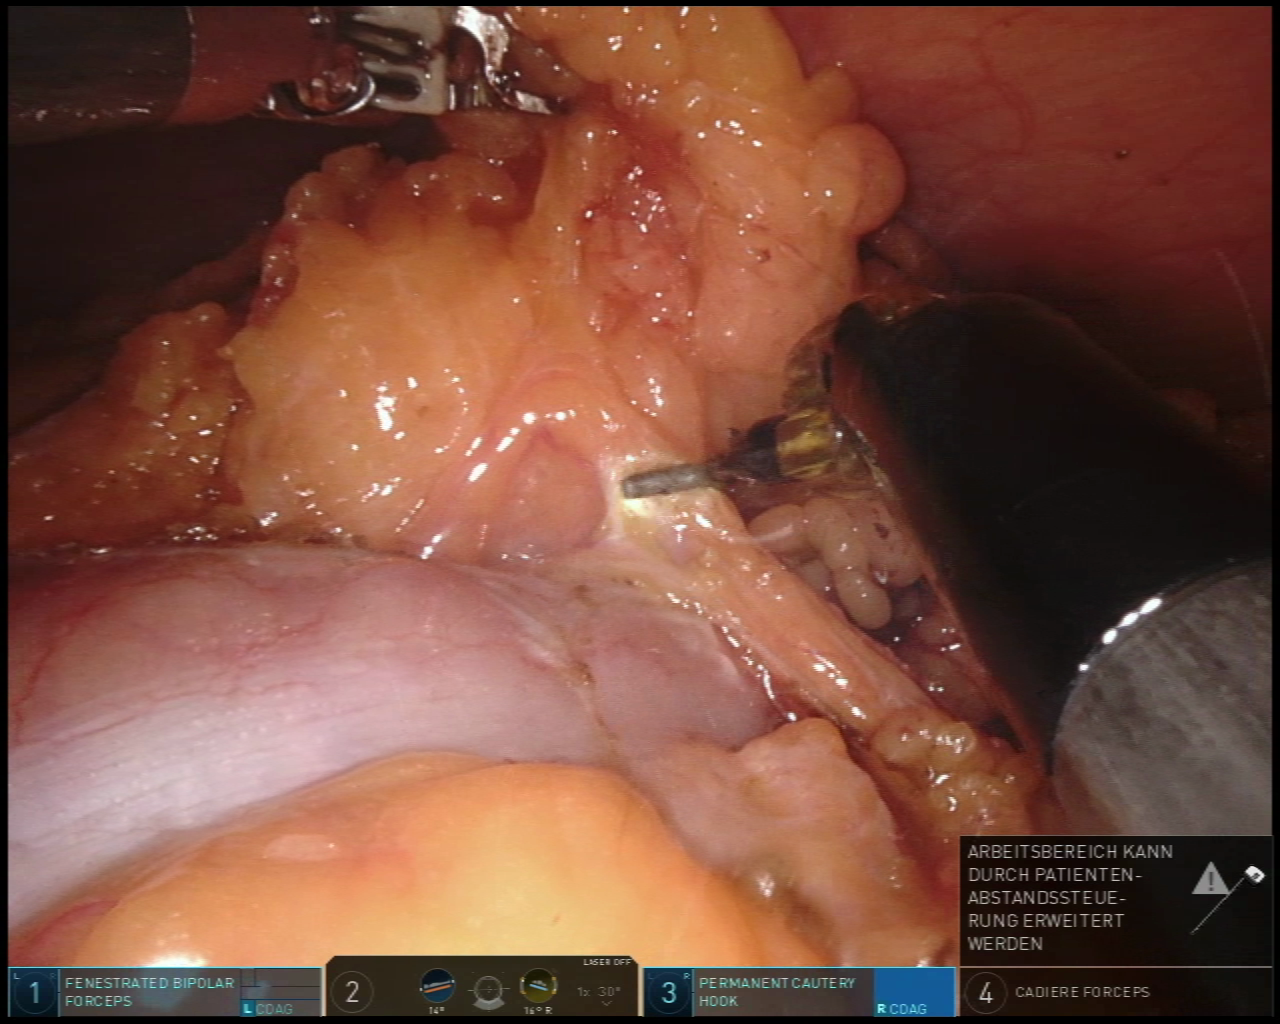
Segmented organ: colon
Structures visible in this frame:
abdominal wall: yes
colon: yes
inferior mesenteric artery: no
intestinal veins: no
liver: no
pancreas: no
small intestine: no
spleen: no
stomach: no
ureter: no
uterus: no
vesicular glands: no